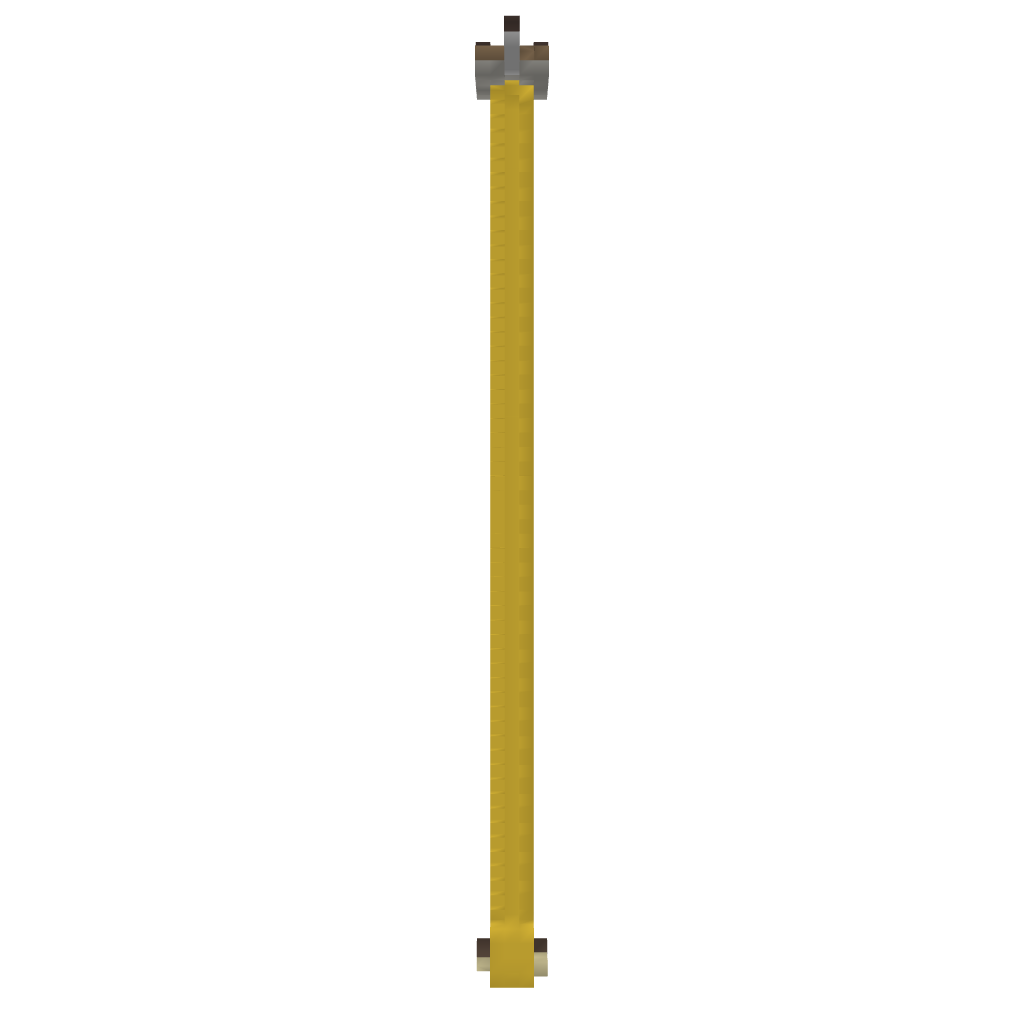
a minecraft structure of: compass